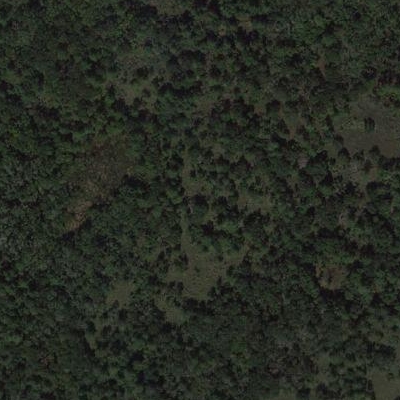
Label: Forest